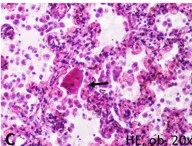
Desquamated pneumocytes, with syncytial-like bodies.
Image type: pathology (h&e)